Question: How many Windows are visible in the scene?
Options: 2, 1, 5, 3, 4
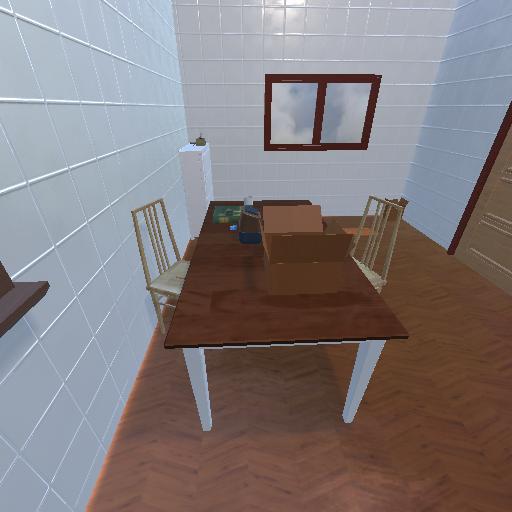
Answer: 2